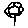
Label: flower